Field crop: maize
Growth stage: 2
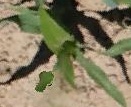
Species: maize